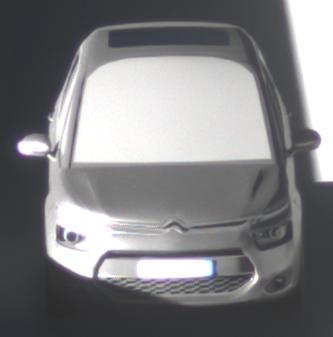
Make: Citroen
Model: Grand C4 Picasso VTi 120
Detailed model: Grand C4 Picasso (II)
Model produced from: 2013/10
Model produced until: 2015/02
Doors: 5
Color: gray
Road condition: dry road
Daytime: morning or afternoon
Contrast: high contrast